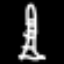
Label: The Eiffel Tower